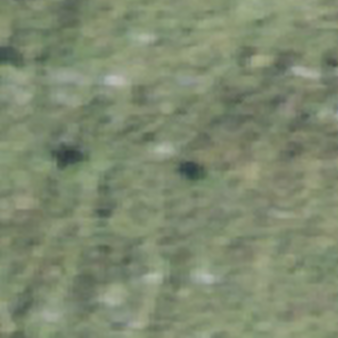
Label: other